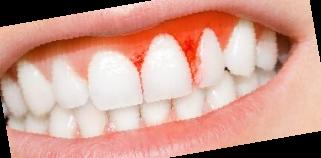
Condition: Gingivitis